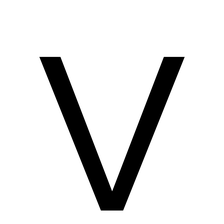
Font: Poppins-Light